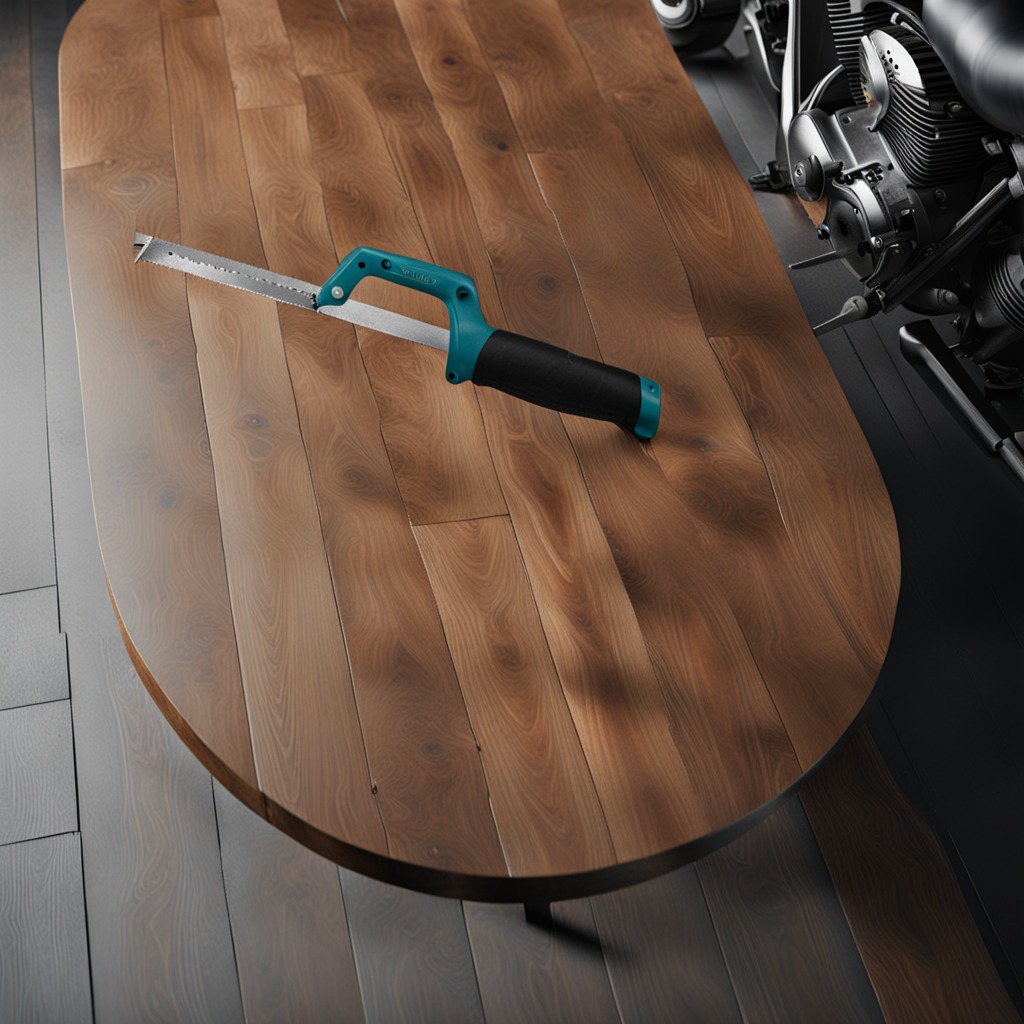
A metal saw is lying on a wooden table in a vintage motorcycle garage.